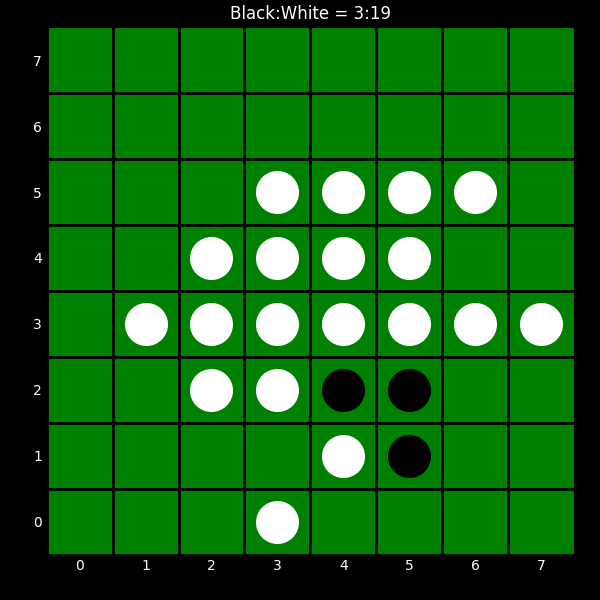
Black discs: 3
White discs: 19